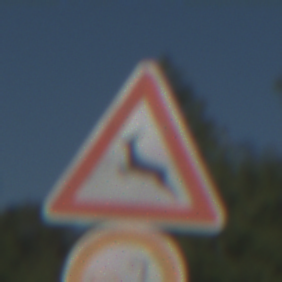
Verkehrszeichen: WildwechselRechts
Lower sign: VerbotUeberholenEinspurigeFahrzeuge
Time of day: MorningAfternoon
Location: Outdoor (Nature)
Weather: Clear
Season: NotSpecified
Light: Natural